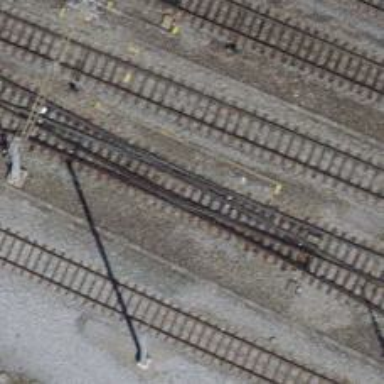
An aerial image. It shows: Railway switch.